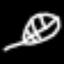
Label: leaf